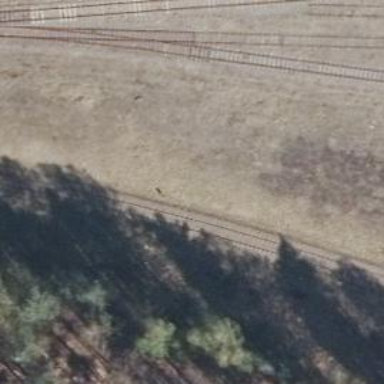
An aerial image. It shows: Railway signal.